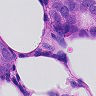
Metastatic tissue present: yes